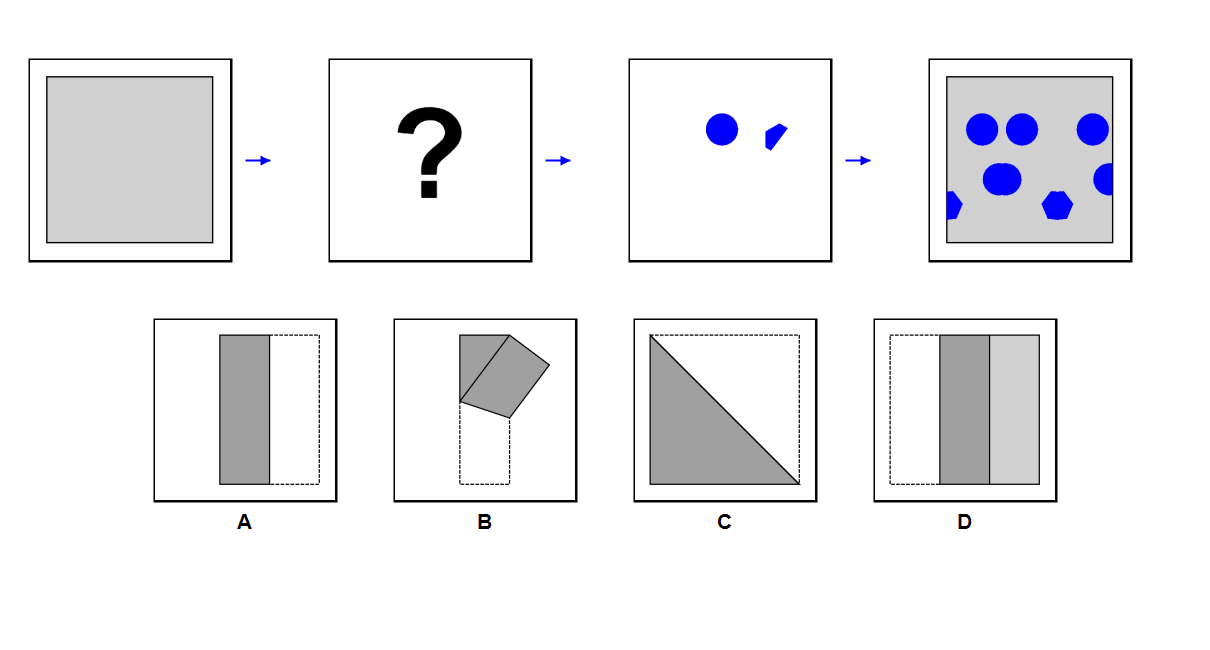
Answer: C